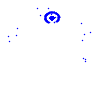
Particle: electron